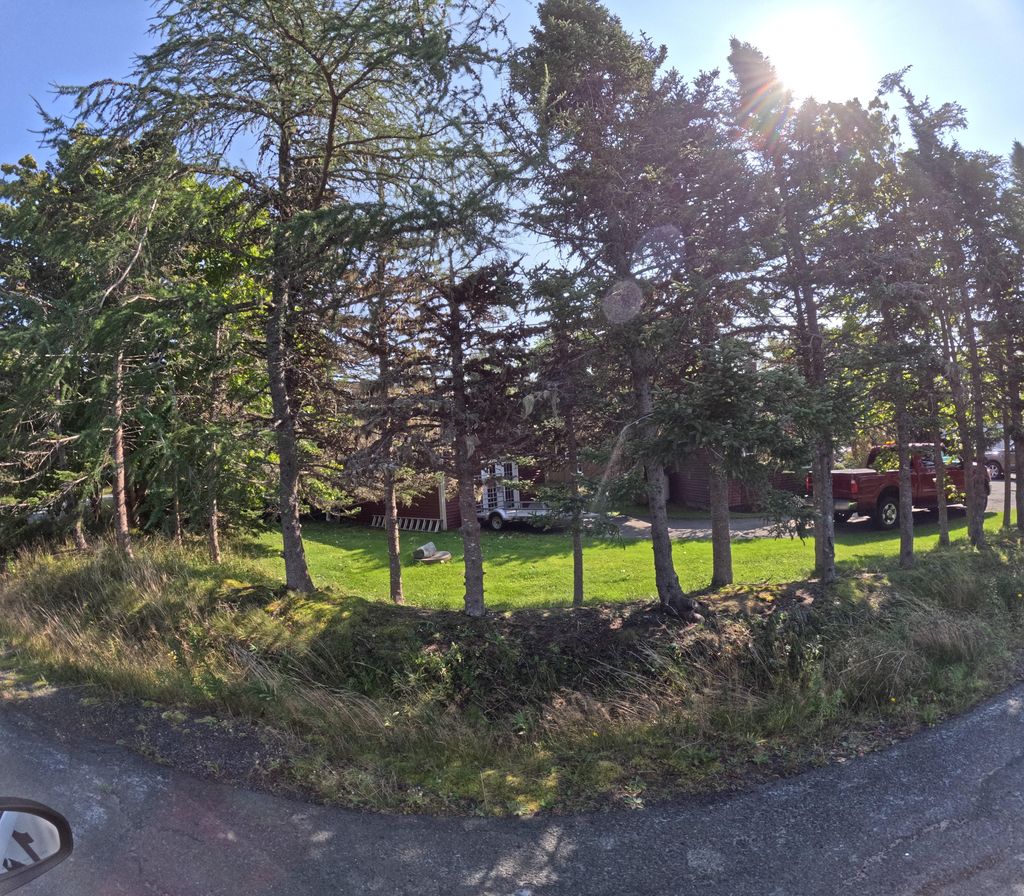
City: st_johns